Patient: sex F, age 43
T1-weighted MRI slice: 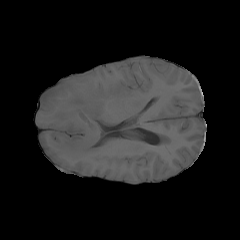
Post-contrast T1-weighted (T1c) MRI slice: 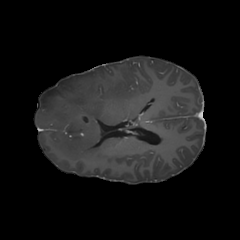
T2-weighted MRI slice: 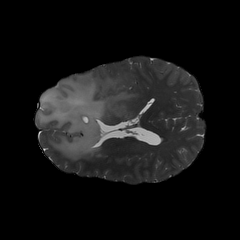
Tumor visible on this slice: yes
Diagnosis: Astrocytoma, IDH-mutant
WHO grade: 3